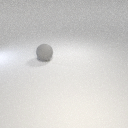
large gray rubber sphere